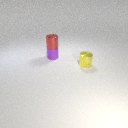
small red metal cylinder above small purple metal cylinder